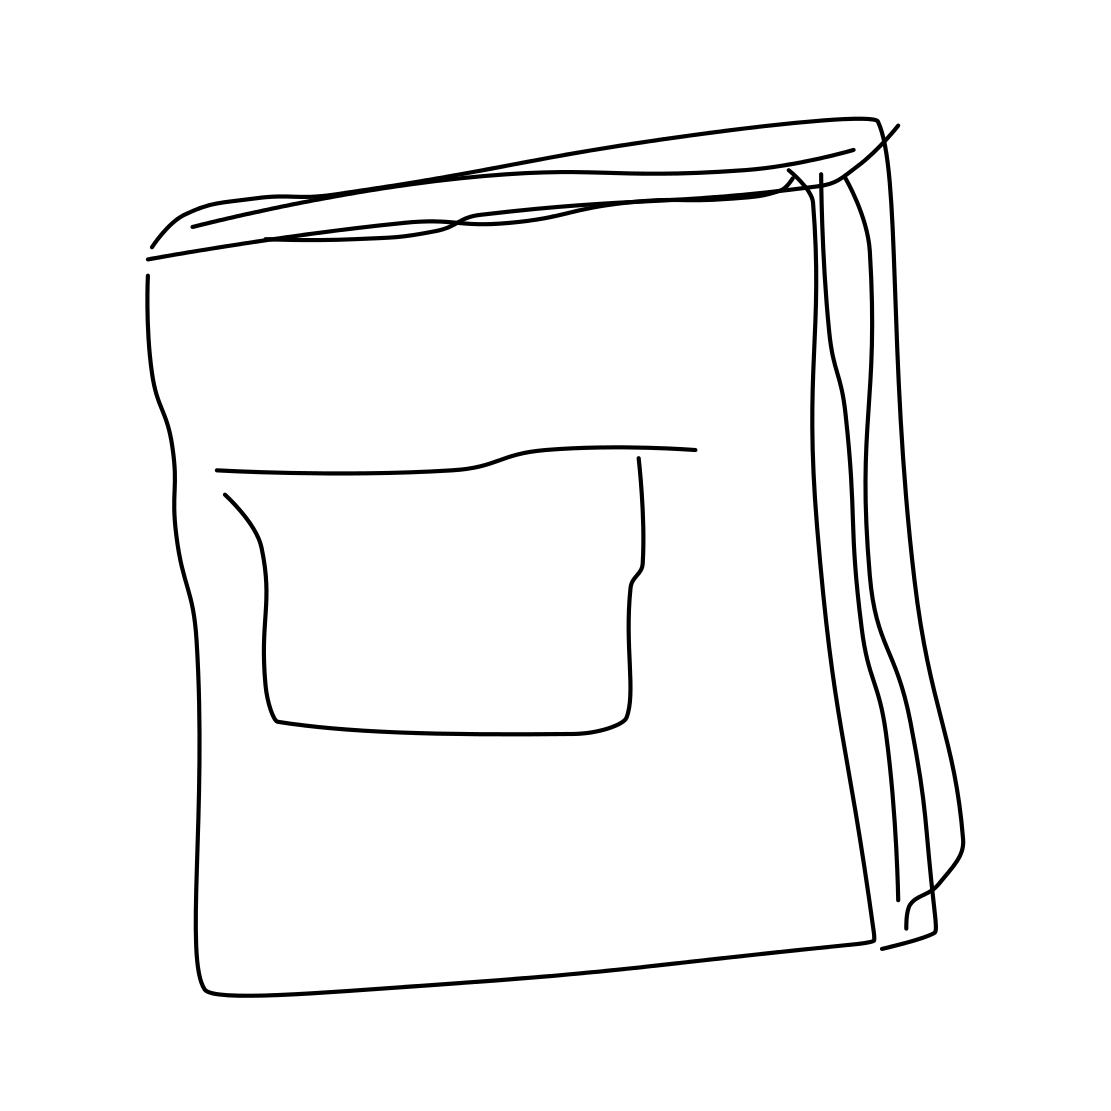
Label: book